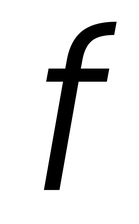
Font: Poppins-LightItalic